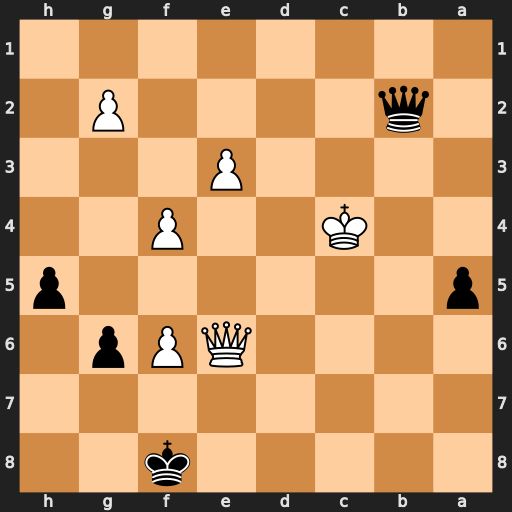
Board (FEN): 5k2/8/4QPp1/p6p/2K2P2/4P3/1q4P1/8
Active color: b
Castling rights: -
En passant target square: -
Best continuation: Qa2+ Kd3 Qxe6